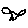
Label: bird